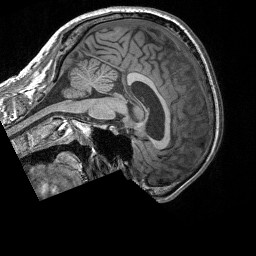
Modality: T1w
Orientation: sagittal
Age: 31
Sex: male
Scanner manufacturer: siemens
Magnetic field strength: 3 T
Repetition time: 1.9 s
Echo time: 0.00252 s